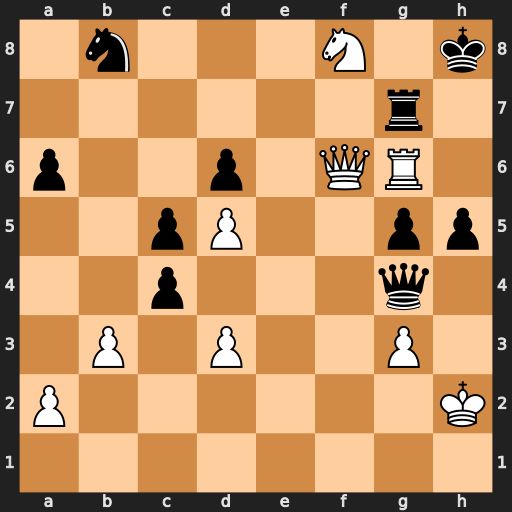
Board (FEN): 1n3N1k/6r1/p2p1QR1/2pP2pp/2p3q1/1P1P2P1/P6K/8
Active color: w
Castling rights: -
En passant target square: -
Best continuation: Qxg7#